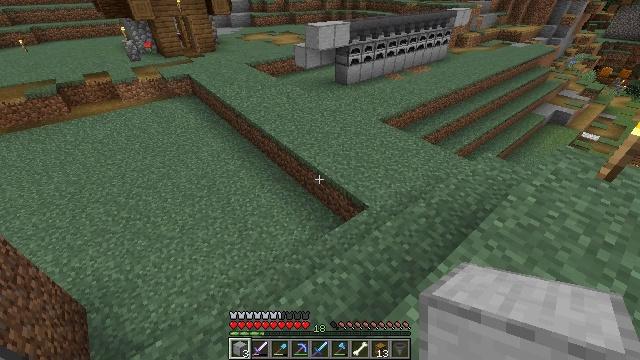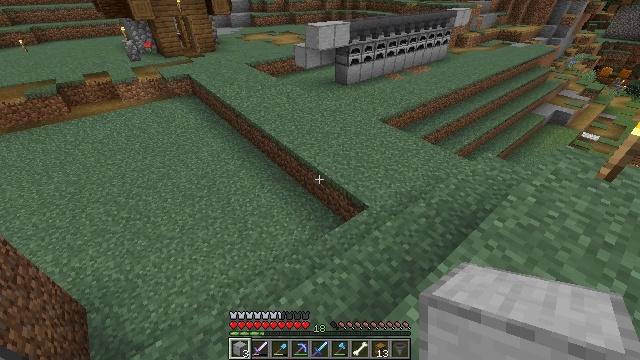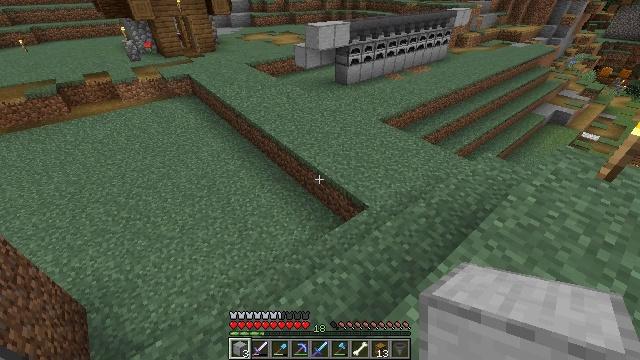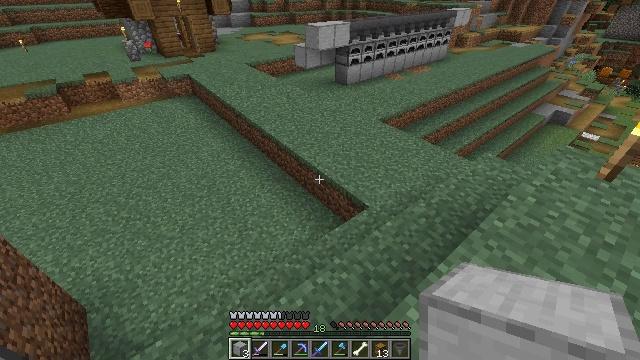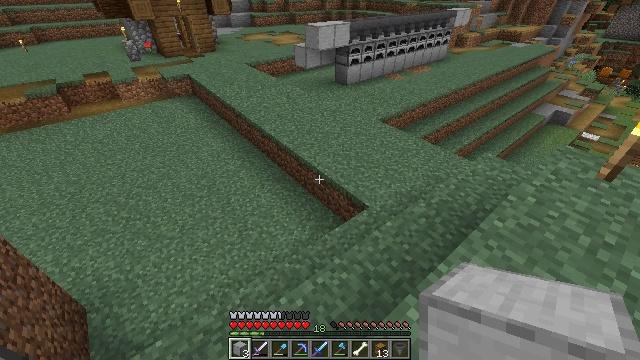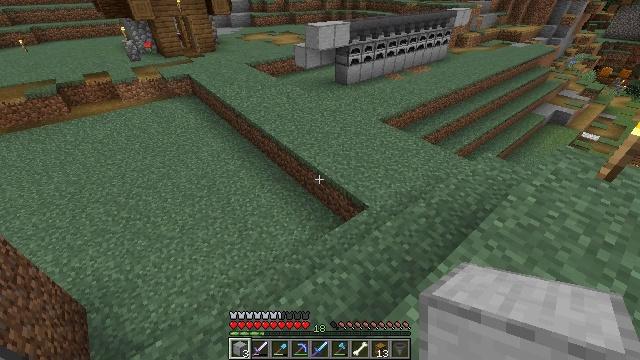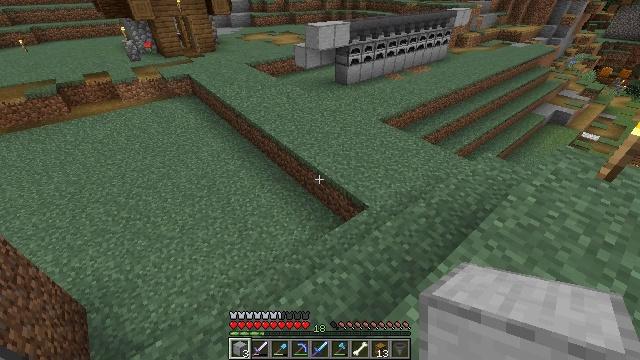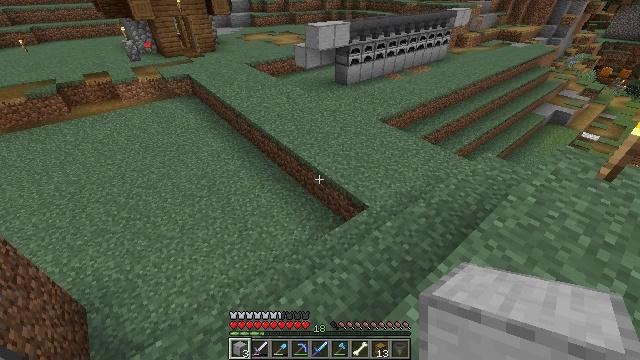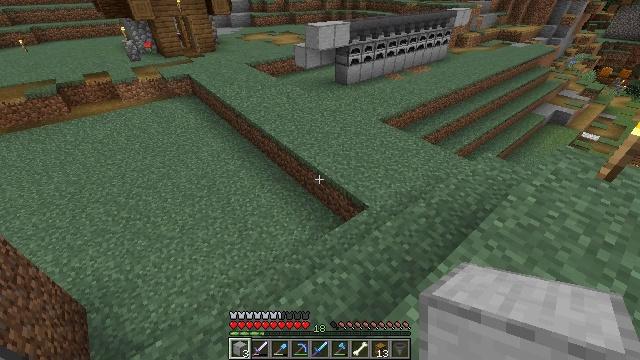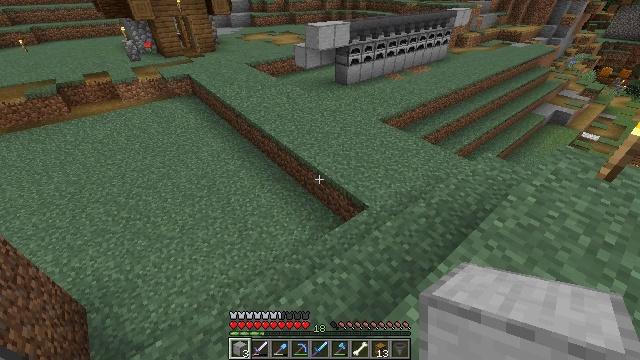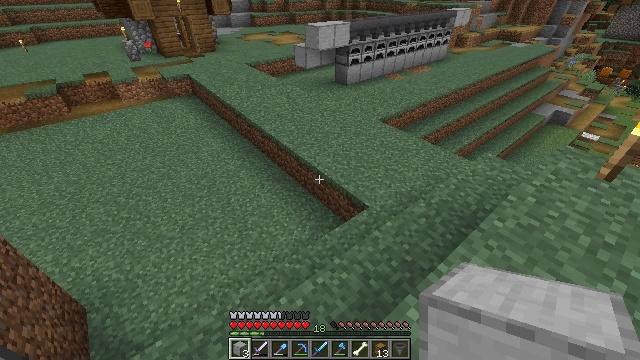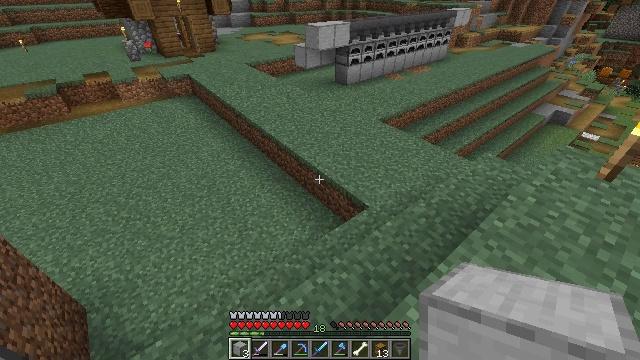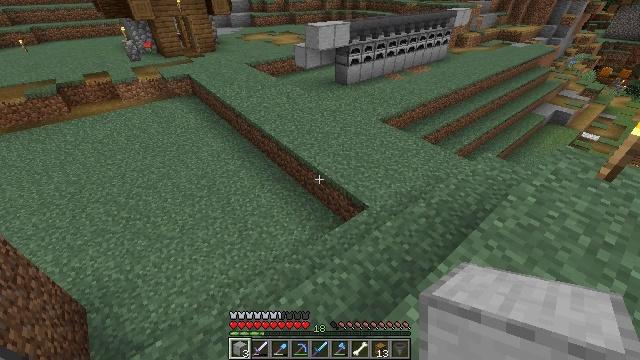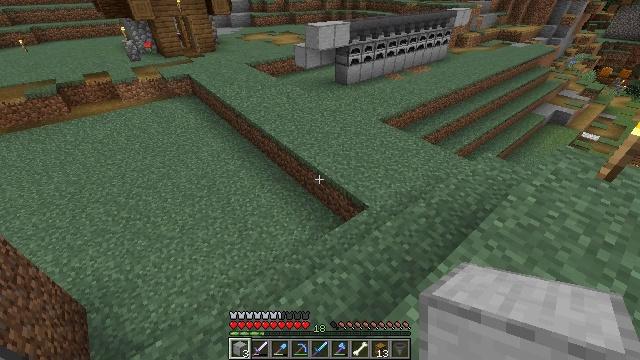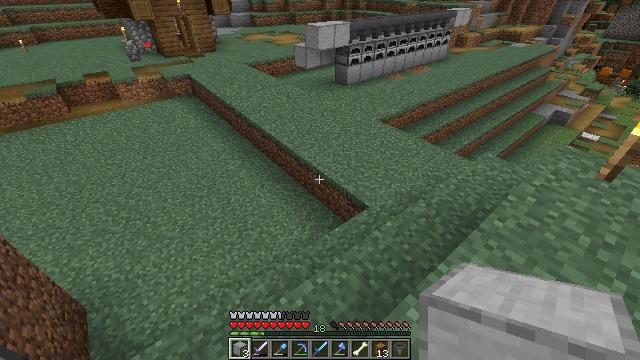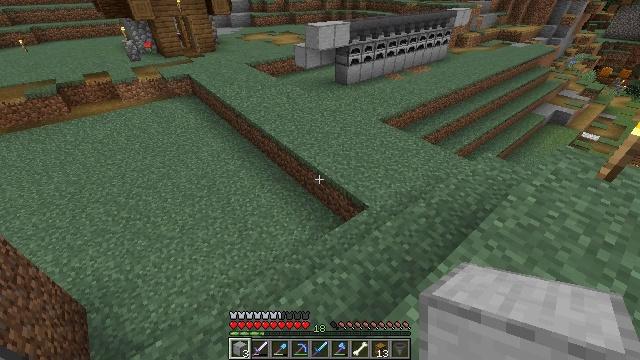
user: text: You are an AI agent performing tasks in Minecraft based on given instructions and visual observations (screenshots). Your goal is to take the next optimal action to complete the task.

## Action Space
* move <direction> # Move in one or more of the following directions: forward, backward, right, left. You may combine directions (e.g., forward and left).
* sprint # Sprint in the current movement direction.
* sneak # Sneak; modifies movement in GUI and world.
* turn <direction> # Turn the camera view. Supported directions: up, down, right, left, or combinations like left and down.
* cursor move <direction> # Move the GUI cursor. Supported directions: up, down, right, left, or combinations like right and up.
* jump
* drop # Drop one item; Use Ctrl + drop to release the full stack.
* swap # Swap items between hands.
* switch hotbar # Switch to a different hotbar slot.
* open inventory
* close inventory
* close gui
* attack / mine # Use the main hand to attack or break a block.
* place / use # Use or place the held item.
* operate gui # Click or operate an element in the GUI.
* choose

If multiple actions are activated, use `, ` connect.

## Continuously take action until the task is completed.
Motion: motion action
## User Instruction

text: Open the furnace and craft a smooth stone.
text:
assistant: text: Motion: no_op
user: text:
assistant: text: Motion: no_op
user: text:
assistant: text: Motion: no_op
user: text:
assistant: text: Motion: no_op
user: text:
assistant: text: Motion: no_op
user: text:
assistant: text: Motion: no_op
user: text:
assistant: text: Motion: no_op
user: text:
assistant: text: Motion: no_op
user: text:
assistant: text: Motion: no_op
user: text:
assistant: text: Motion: no_op
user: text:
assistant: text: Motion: no_op
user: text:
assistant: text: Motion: no_op
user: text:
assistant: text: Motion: no_op
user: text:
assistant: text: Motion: no_op
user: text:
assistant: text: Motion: no_op
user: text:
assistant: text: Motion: no_op
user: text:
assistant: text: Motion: no_op
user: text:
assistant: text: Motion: no_op
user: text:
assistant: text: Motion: no_op
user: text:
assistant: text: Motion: no_op
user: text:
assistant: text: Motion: no_op
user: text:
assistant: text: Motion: no_op
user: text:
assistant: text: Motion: no_op
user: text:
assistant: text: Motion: no_op
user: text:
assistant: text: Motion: no_op
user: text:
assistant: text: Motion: no_op
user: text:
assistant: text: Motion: no_op
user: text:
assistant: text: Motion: no_op
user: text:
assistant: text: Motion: no_op
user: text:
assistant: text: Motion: no_op